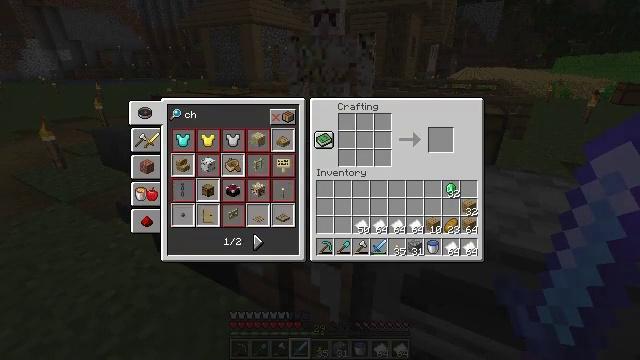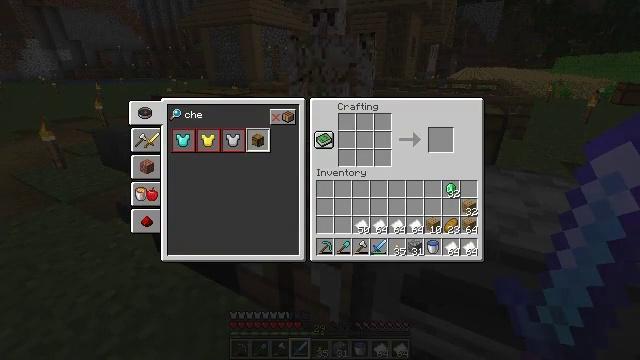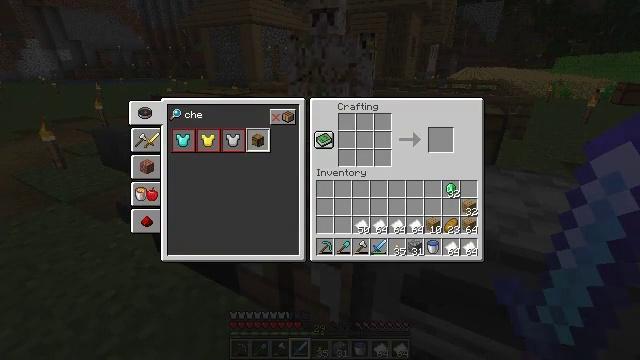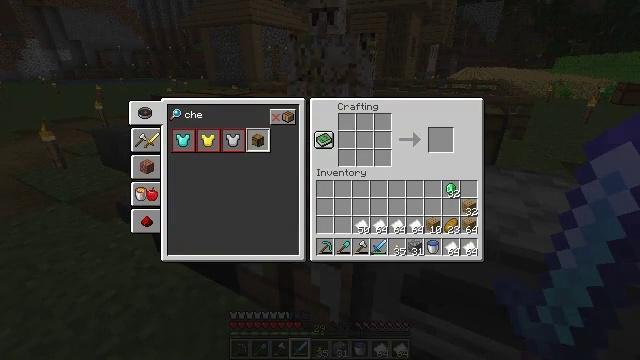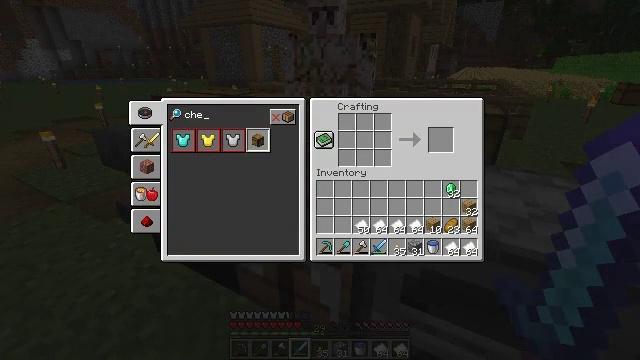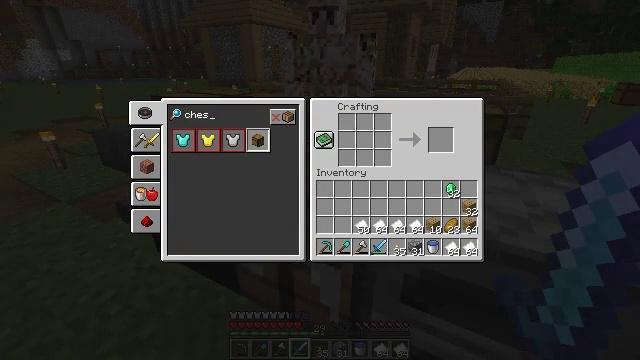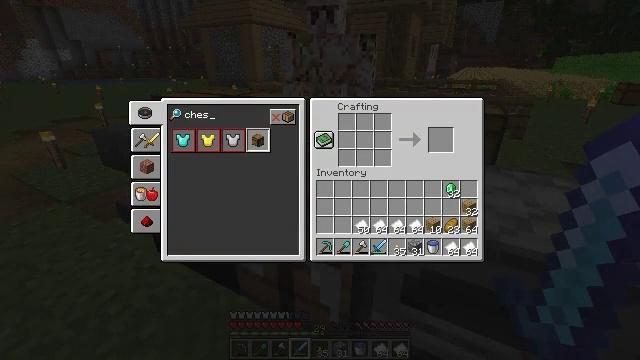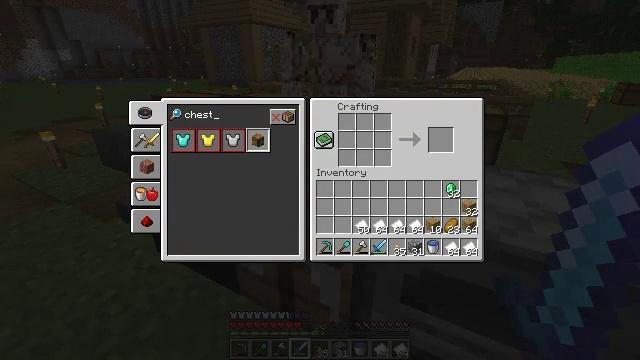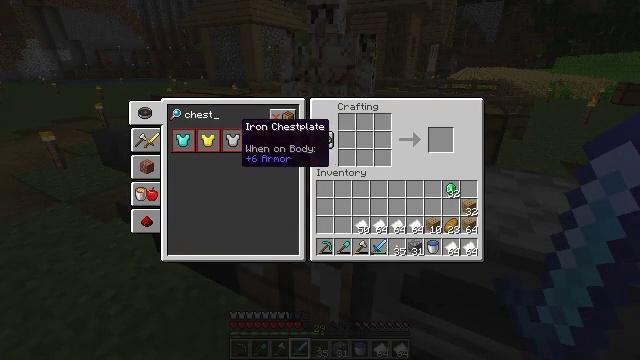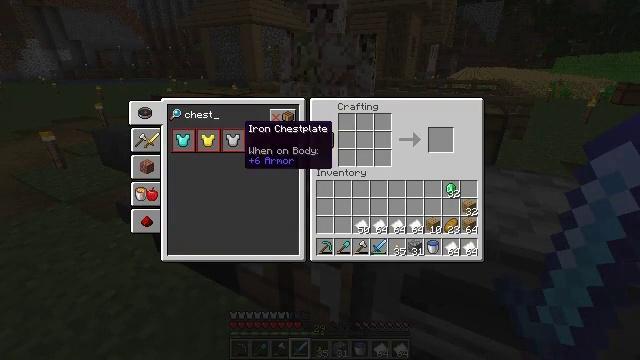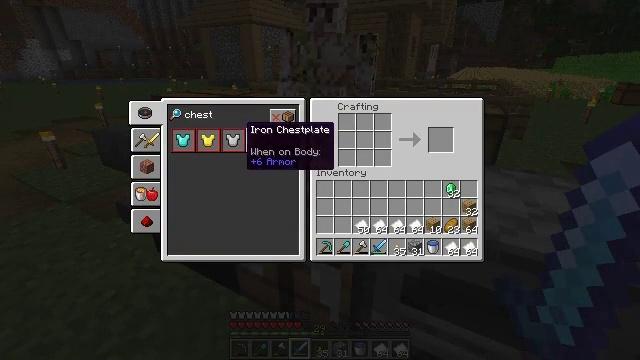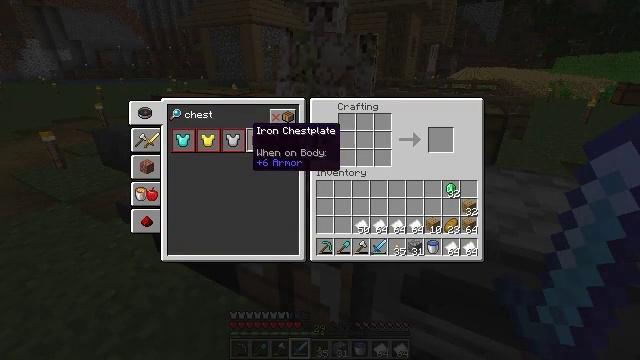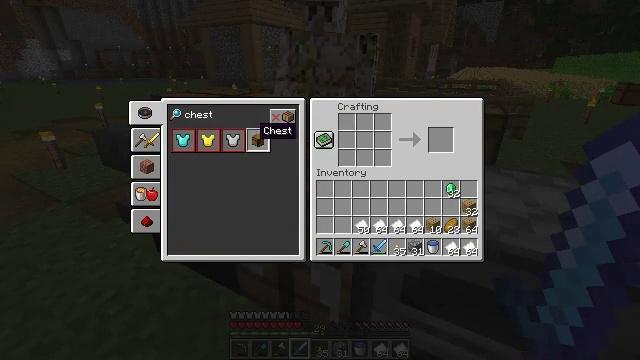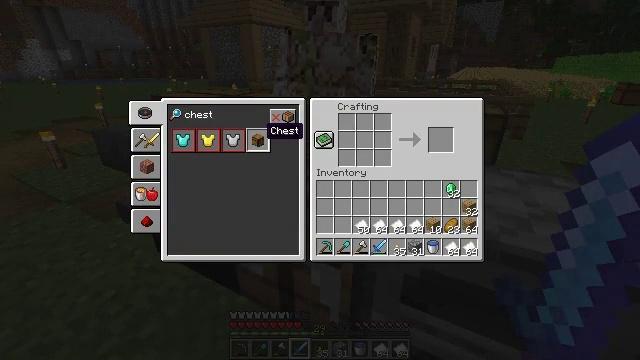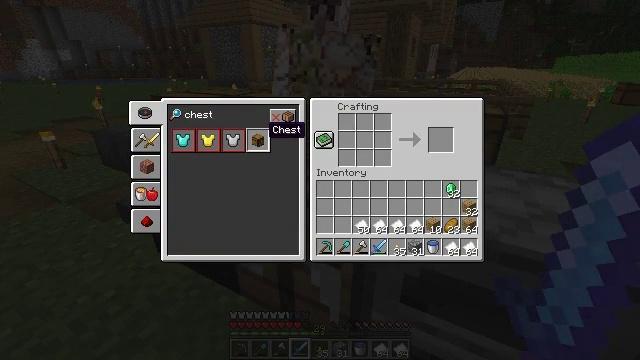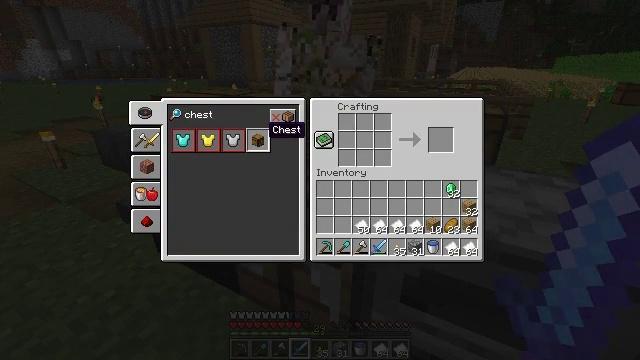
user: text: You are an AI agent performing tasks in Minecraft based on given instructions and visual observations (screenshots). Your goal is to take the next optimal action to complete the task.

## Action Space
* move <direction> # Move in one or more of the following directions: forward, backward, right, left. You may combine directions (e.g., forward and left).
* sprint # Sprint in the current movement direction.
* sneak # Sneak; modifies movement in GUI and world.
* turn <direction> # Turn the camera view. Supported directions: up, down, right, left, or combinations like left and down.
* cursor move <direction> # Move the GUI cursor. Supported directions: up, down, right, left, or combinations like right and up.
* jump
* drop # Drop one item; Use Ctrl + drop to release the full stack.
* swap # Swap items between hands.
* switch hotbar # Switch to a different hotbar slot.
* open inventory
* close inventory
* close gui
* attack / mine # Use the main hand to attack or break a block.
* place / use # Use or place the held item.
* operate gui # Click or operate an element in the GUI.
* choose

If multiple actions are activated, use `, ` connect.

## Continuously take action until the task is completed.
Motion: motion action
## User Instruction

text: Get a chest by crafting it in the crafting table.
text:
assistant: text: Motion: no_op
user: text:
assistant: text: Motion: no_op
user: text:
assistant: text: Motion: no_op
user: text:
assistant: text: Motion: no_op
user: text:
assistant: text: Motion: move back
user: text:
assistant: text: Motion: move back
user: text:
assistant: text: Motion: move back
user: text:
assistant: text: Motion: cursor move down
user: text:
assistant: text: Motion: no_op
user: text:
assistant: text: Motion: no_op
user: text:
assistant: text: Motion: no_op
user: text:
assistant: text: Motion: cursor move right
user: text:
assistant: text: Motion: cursor move right
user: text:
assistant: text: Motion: no_op
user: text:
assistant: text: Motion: operate gui
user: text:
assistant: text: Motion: operate gui
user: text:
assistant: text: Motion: operate gui
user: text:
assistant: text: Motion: no_op
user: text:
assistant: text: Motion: no_op
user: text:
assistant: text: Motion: no_op
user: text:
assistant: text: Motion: no_op
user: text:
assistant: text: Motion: no_op
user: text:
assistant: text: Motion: no_op
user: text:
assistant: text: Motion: no_op
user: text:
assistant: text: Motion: no_op
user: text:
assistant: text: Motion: no_op
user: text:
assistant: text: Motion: no_op
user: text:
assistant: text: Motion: no_op
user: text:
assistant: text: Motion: no_op
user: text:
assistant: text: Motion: no_op